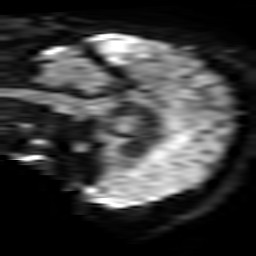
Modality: TRACE
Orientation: sagittal
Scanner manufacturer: philips
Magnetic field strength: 3 T
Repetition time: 3.724 s
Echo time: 0.05992 s